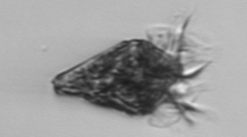
Label: Strombidium_wulffi